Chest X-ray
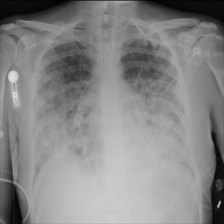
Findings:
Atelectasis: negative
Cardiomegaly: negative
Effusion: negative
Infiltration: negative
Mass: negative
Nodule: negative
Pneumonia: negative
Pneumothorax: negative
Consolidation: negative
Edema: negative
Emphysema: negative
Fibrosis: negative
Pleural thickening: negative
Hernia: negative